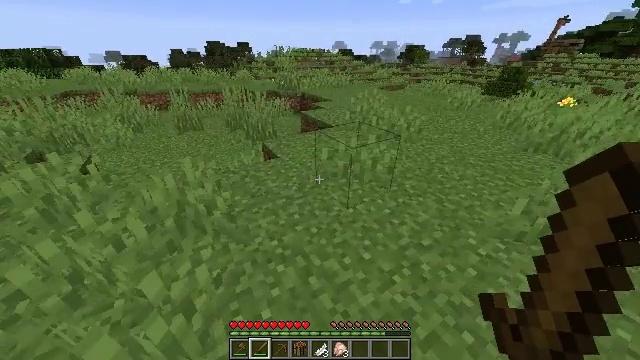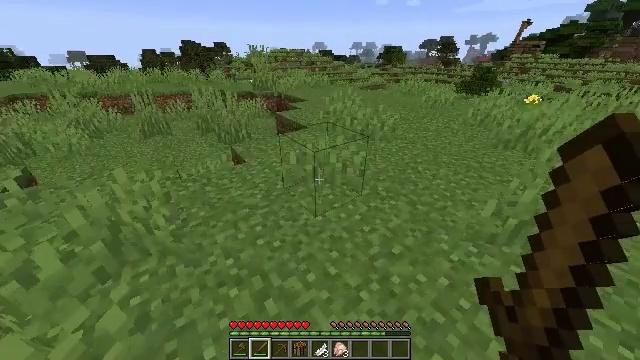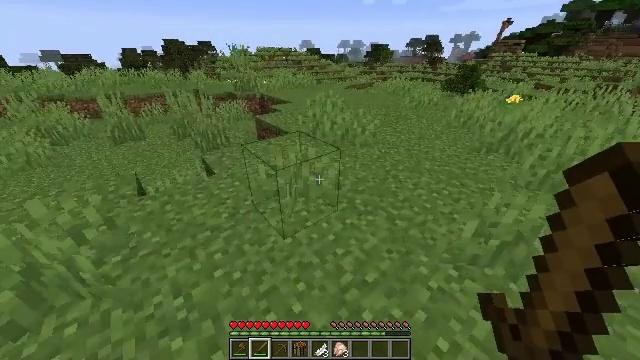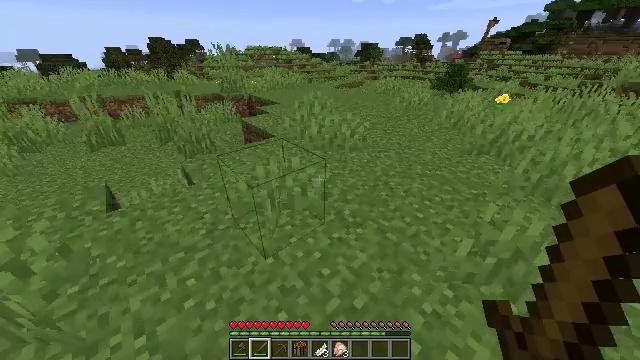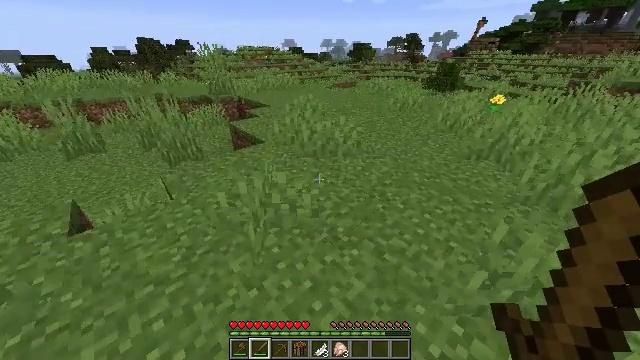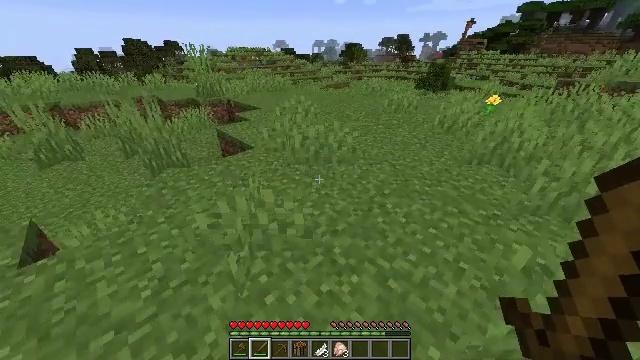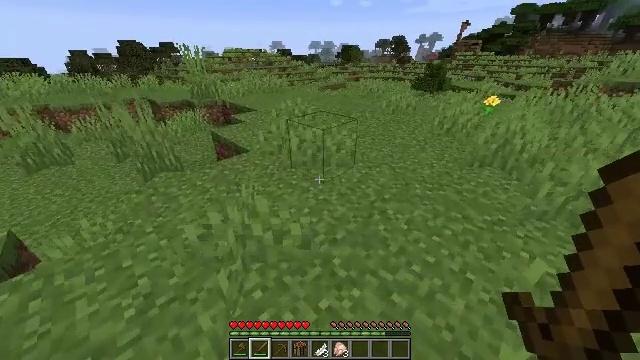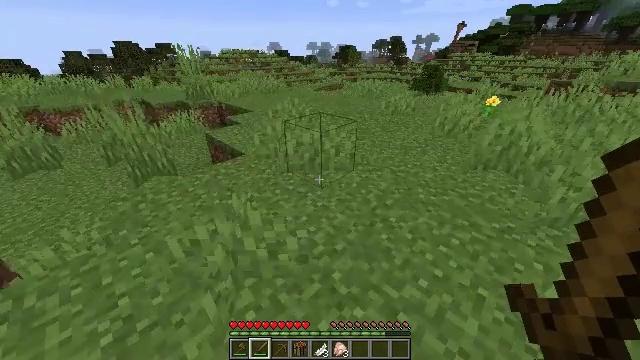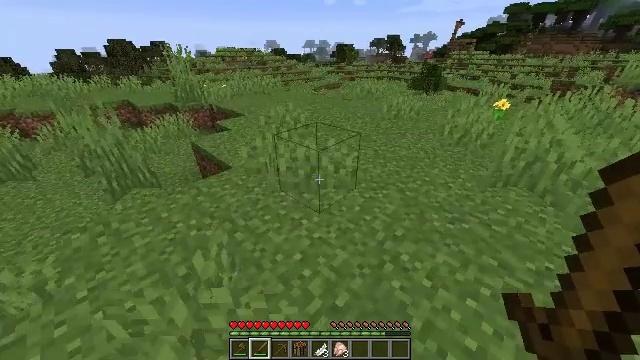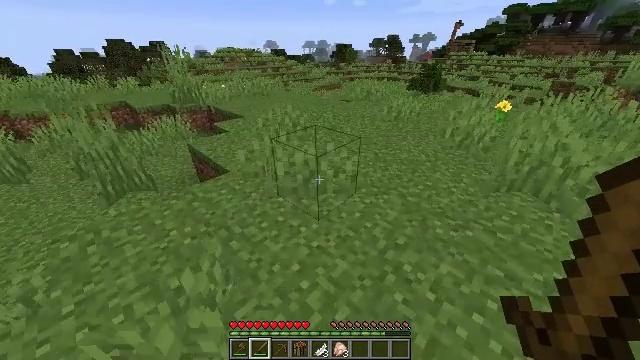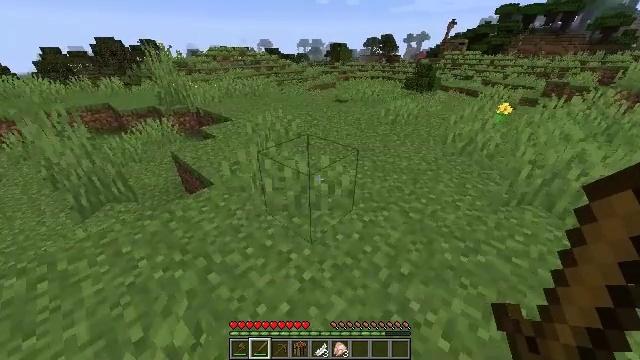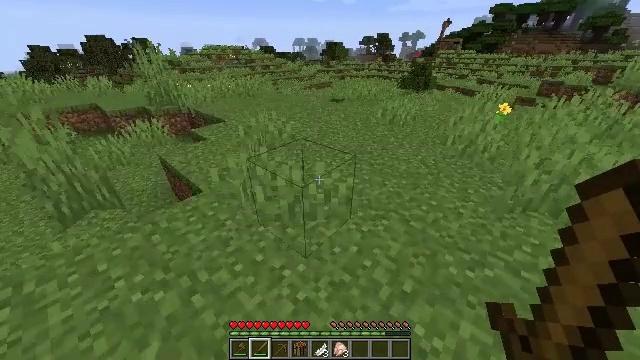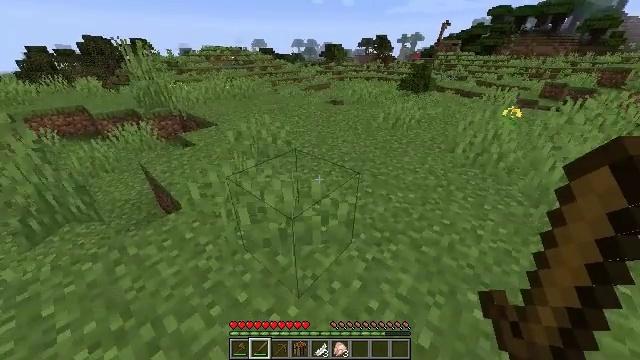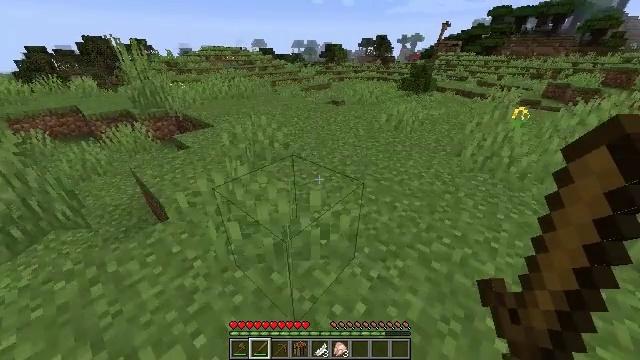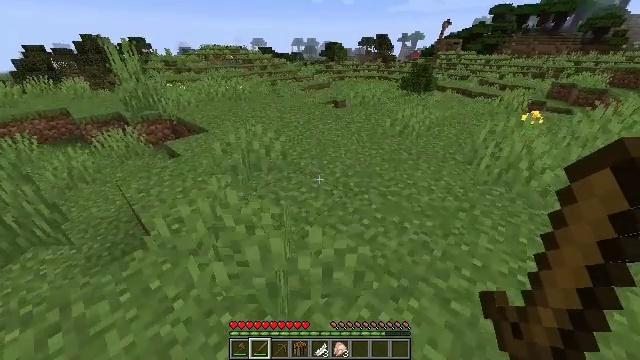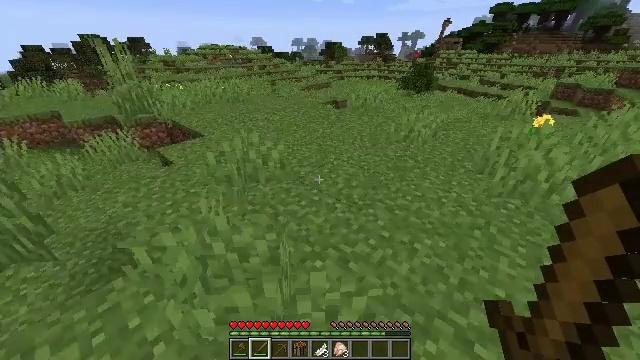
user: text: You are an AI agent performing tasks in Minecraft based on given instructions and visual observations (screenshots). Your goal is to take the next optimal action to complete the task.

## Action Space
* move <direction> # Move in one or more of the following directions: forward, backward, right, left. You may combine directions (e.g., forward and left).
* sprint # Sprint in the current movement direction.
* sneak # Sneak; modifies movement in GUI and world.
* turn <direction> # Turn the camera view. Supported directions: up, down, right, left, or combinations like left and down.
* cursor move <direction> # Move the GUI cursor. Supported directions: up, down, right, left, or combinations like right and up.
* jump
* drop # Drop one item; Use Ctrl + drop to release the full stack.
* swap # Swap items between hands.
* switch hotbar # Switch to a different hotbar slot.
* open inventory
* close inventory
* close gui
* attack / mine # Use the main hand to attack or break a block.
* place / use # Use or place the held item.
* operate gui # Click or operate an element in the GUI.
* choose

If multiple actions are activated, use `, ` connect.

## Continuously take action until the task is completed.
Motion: motion action
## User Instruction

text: Combat the chicken.
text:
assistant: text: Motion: move forward and move right, turn right
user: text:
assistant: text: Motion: move forward and move right, turn right
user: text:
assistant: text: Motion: move forward, turn right
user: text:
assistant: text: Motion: move forward, turn right
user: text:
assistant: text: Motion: move forward, turn right
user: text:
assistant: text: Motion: move forward
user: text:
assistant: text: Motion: move forward
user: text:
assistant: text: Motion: move forward
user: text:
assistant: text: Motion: move forward
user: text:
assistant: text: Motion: move forward, turn right
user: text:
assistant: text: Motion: move forward, turn right
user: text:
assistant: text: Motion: move forward
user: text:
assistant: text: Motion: move forward
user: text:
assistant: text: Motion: move forward
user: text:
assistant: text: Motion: move forward
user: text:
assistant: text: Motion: move forward
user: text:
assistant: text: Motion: move forward
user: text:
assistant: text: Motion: move forward
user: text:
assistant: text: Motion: move forward, turn right and down
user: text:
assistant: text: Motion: move forward, turn right and down
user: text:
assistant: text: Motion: move forward, turn right
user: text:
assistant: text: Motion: move forward
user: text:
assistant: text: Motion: move forward
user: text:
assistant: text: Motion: move forward
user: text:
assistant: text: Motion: move forward
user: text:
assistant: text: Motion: move forward
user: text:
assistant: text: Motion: move forward
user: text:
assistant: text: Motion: move forward
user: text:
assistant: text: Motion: move forward
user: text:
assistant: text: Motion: move forward